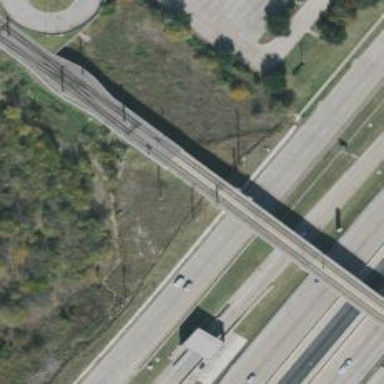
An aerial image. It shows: Light rail bridge with electrified contact line.